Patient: sex M, age 45
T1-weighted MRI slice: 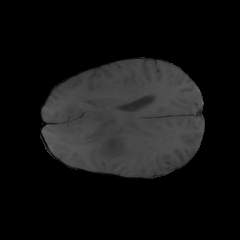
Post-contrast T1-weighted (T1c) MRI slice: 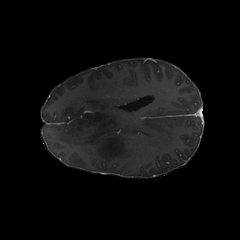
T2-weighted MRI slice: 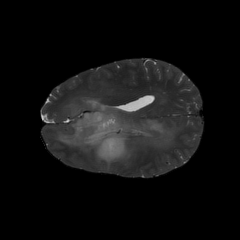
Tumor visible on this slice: yes
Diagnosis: Astrocytoma, IDH-mutant
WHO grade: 3